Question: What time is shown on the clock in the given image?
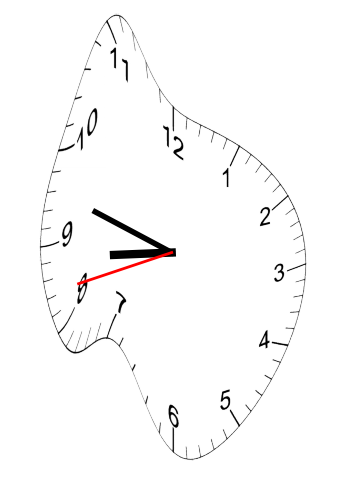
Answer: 08:47:42